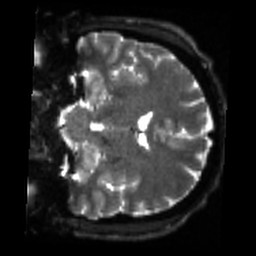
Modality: sbref
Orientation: coronal
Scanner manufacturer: siemens
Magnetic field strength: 3 T
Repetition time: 4 s
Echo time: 0.0594 s